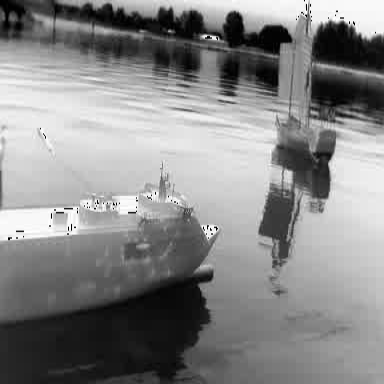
There is a container_ship in the infrared image.